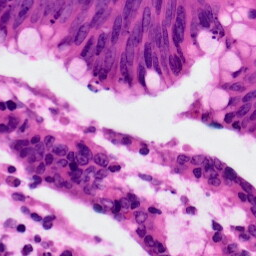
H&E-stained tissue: Colon